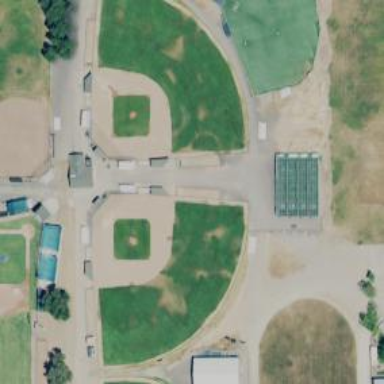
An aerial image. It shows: Baseball pitch for leisure land.